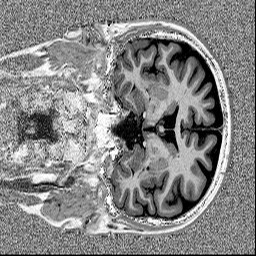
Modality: MP2RAGE
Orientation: coronal
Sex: male